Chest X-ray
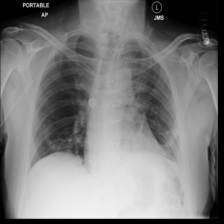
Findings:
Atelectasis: negative
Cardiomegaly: negative
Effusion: negative
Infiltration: negative
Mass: negative
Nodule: negative
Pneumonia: negative
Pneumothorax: negative
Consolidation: negative
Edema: negative
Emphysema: negative
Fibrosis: negative
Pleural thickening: negative
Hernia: negative